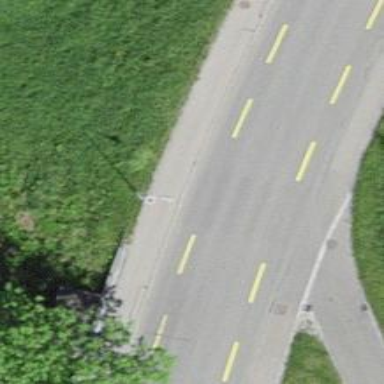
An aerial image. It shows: Uncontrolled zebra crossing on the road.